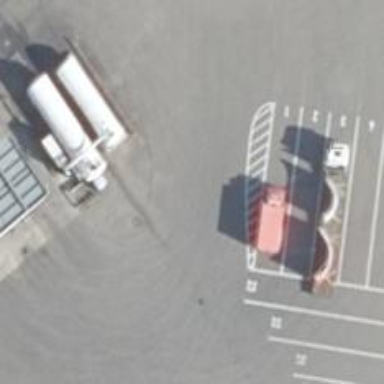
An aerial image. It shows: Fuel station.